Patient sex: F
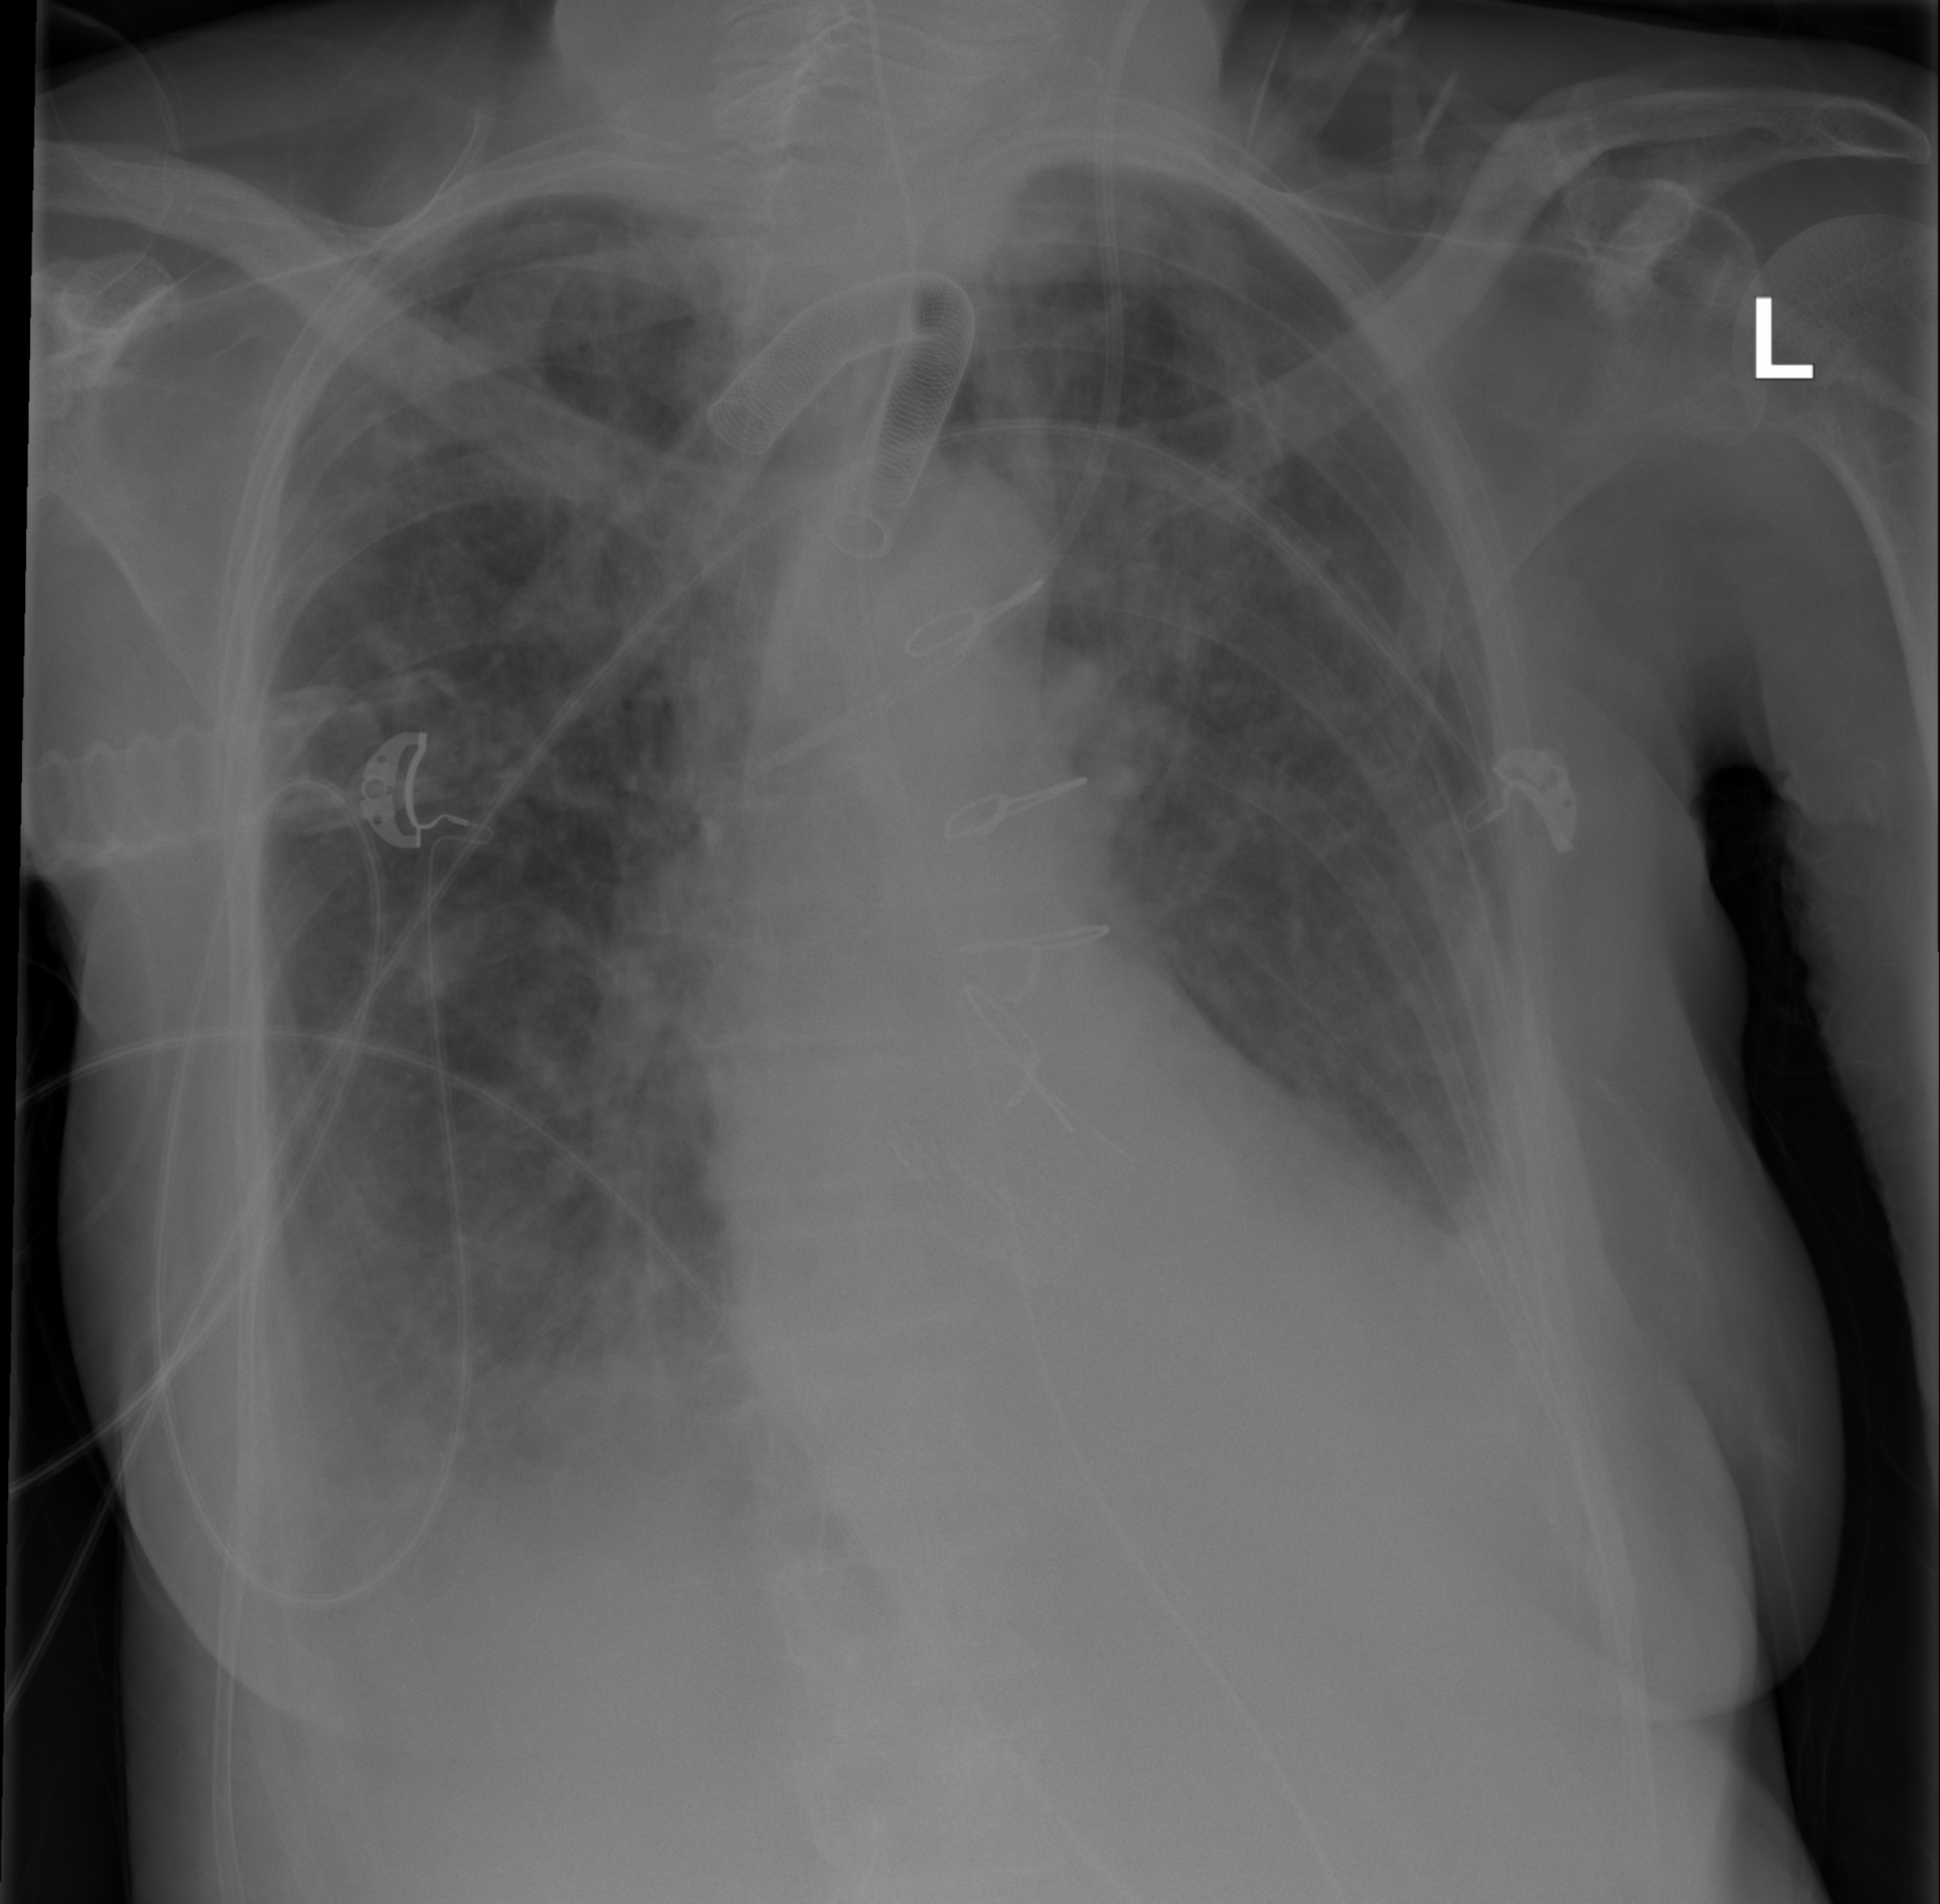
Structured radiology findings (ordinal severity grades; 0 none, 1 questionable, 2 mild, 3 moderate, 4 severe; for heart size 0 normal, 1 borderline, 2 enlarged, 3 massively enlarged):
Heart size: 0
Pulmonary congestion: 2
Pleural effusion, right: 2
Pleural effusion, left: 3
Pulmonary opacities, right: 3
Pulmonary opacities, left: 3
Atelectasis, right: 2
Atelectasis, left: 2